Question: I have a simple personal money tracker based on Google form for data input and spreadsheet for calculating, statistics and so.
Everything works just fine but now I need workaround to display the last five entries in sheet that contain raw data from Google form.
This is what the sheet looks like:

What I want to do is create new spreadsheet which displays the last five entries from the sheet with data from Google form. Please help me with right formula for this.
P.S: Would be perfect display this information right in Google form that I used to enter data but as far as I know its impossible.
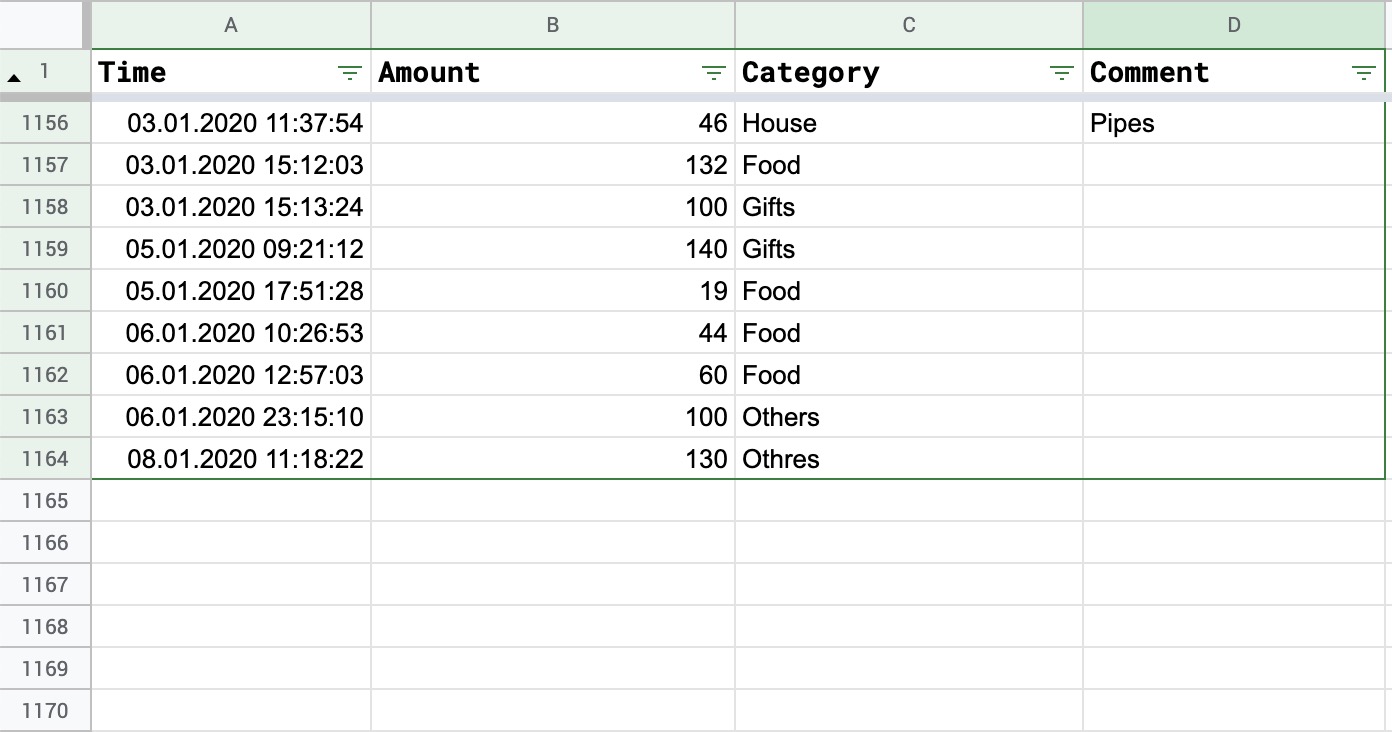
Answer: If there are no gaps in the time column, you could try
'''
=query(A:D,"select * offset "&count(A:A)-5)
'''
<URL>